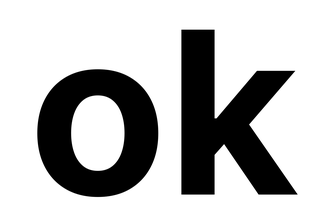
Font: Inter_Bold